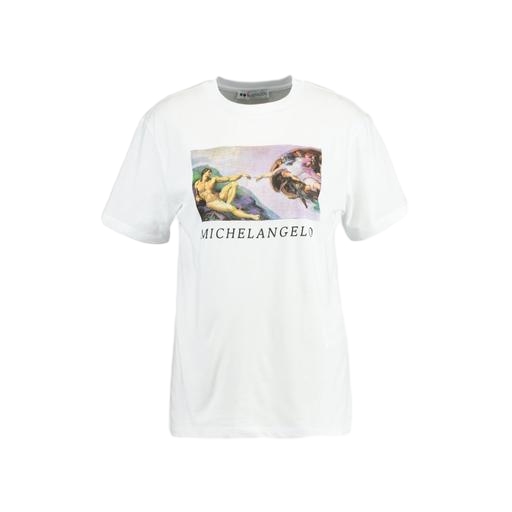
graphic t-shirt, art t-shirt, graphic tee, white background